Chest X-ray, PA view. Patient: 54 years old, sex M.
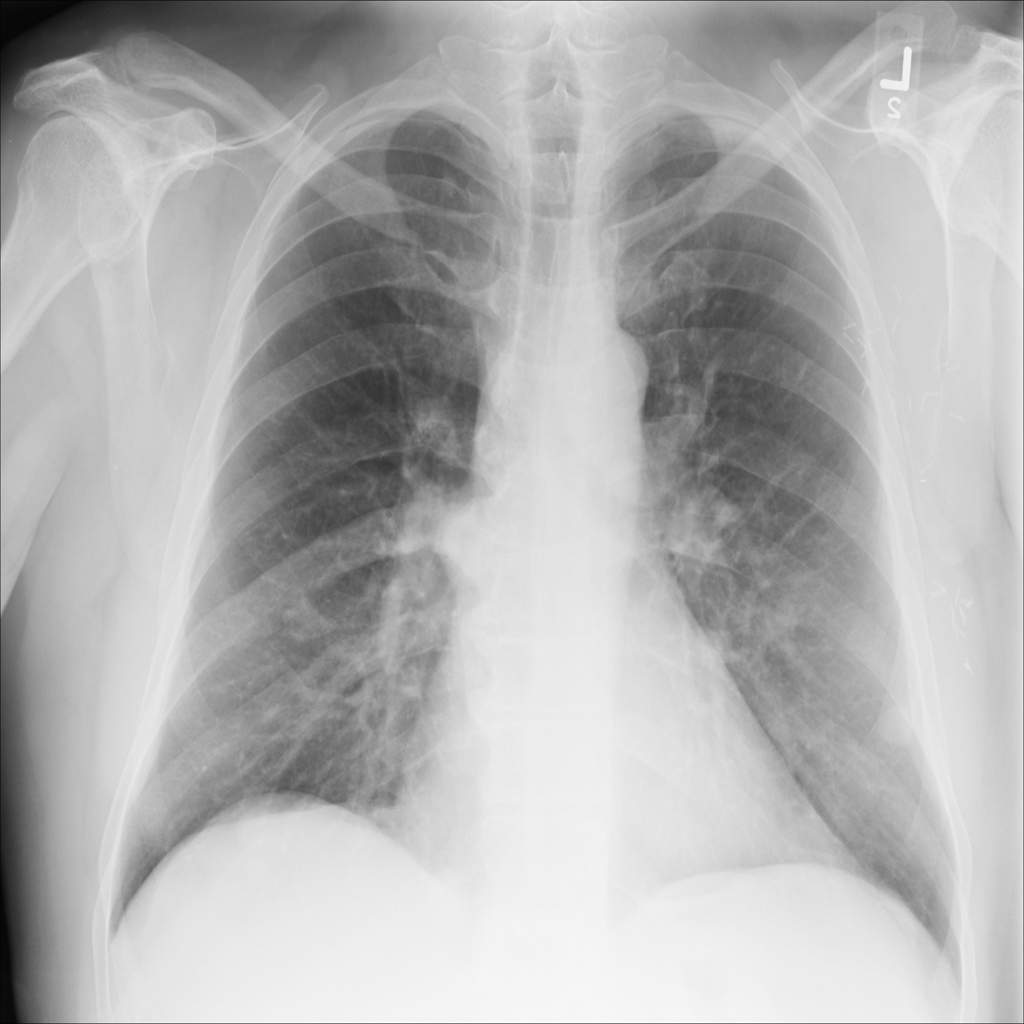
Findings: No Finding